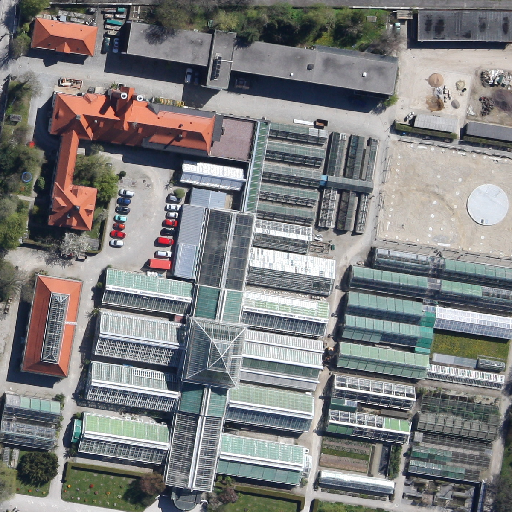
Referring expression: paved road